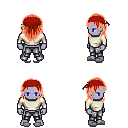
a pixel art fantasy rpg character, male body template, dark elf, purple skin, white long-sleeve shirt, metal pants, red long hairstyle, red bandana, white slippers, four views (front, back, left, right), 2x2 character sprite sheet, small pixel art, hard edges, no anti-aliasing